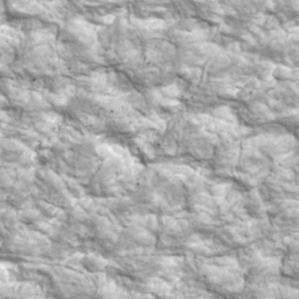
Label: non_frost